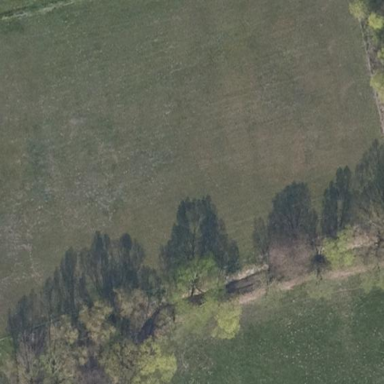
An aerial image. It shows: Beautiful meadow.